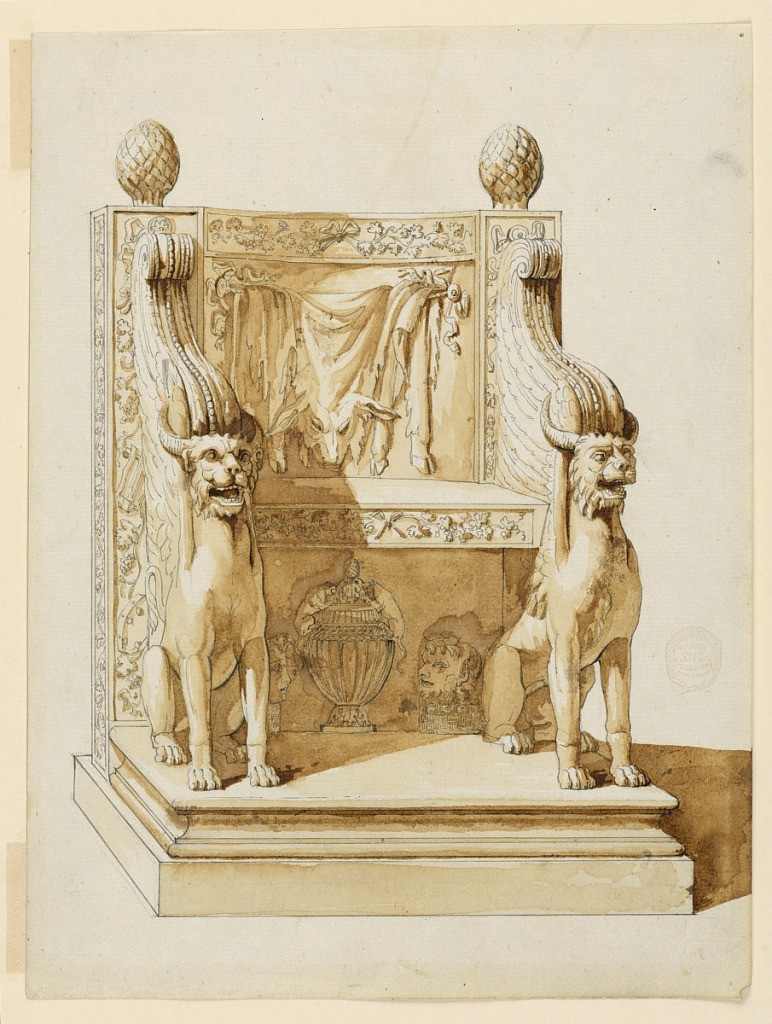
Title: Antique Chair with Bacchic Themes
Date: ca. 1800
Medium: Pen and gray ink, brown wash, over graphite on white laid paper
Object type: Drawing
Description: View of the throne from an oblique angle. Throne back is a square form decorated with the Bacchic symbols of grapes and musical instruments. The arms and forelegs of the throne are in the form of winged lions, whose wings transform to volutes with beadwork. Between the legs are two masks flanked a vase with lion handles.  The seat back is decorated with the hide of a boar, possibly that of the mythological Calydonian Boar.